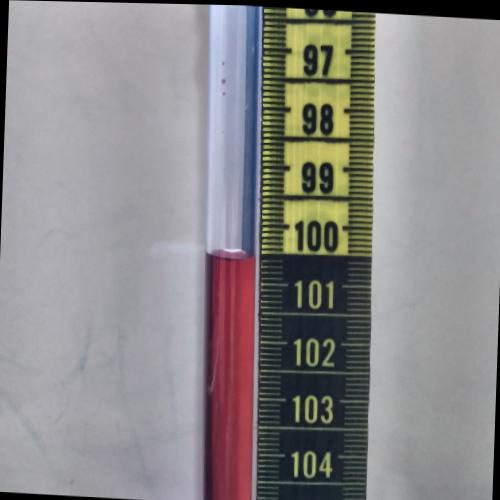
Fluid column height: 100.6 cm